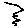
Label: zigzag